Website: crate-barrel
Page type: customer-info-address
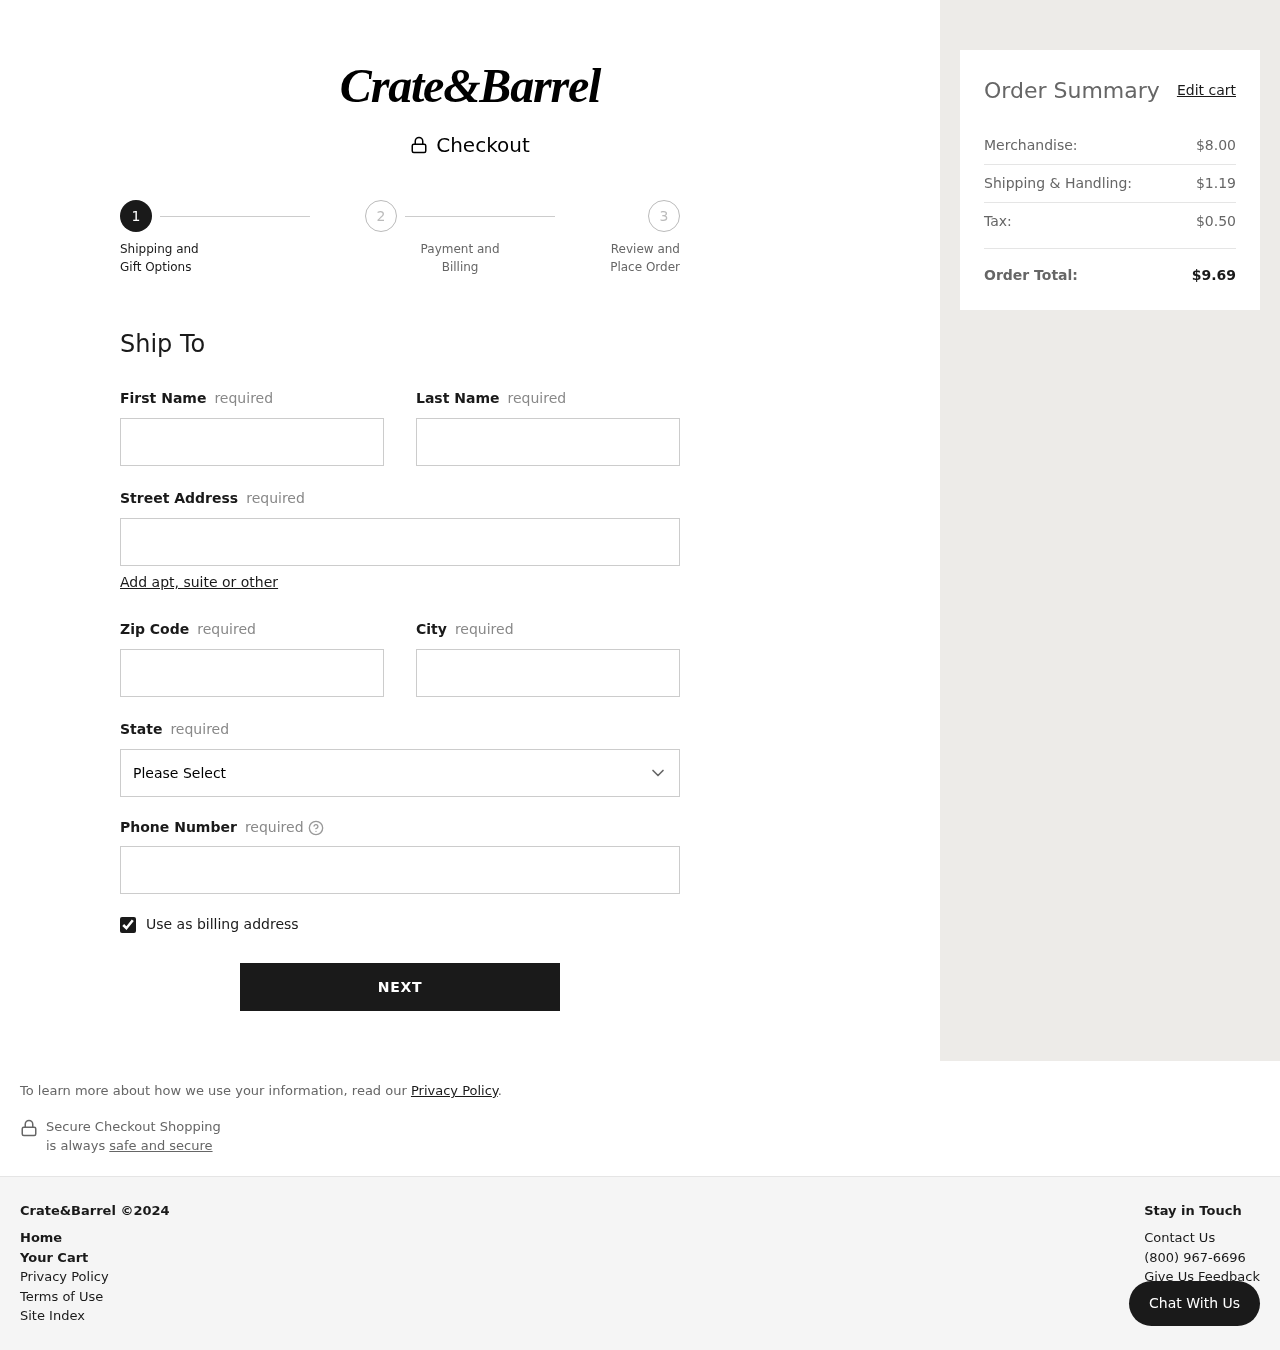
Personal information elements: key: PII_CITY
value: Griffinmouth
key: PII_FIRSTNAME
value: Xavier
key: PII_LASTNAME
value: Gray
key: PII_PHONE
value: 4366236453
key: PII_POSTCODE
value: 02554
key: PII_STATE
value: GU
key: PII_STREET
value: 63419 Green Plains Apt. 319
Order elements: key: ORDER_SUBTOTAL
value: $8.00
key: ORDER_SHIPPING_COST
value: $1.19
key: ORDER_TAX
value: $0.50
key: ORDER_TOTAL
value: $9.69